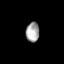
Tissue: lung
Cell type: Epithelial cells
Senescence score: 0.5768
Nuclear area (px): 256
Mean DAPI intensity: 166.129